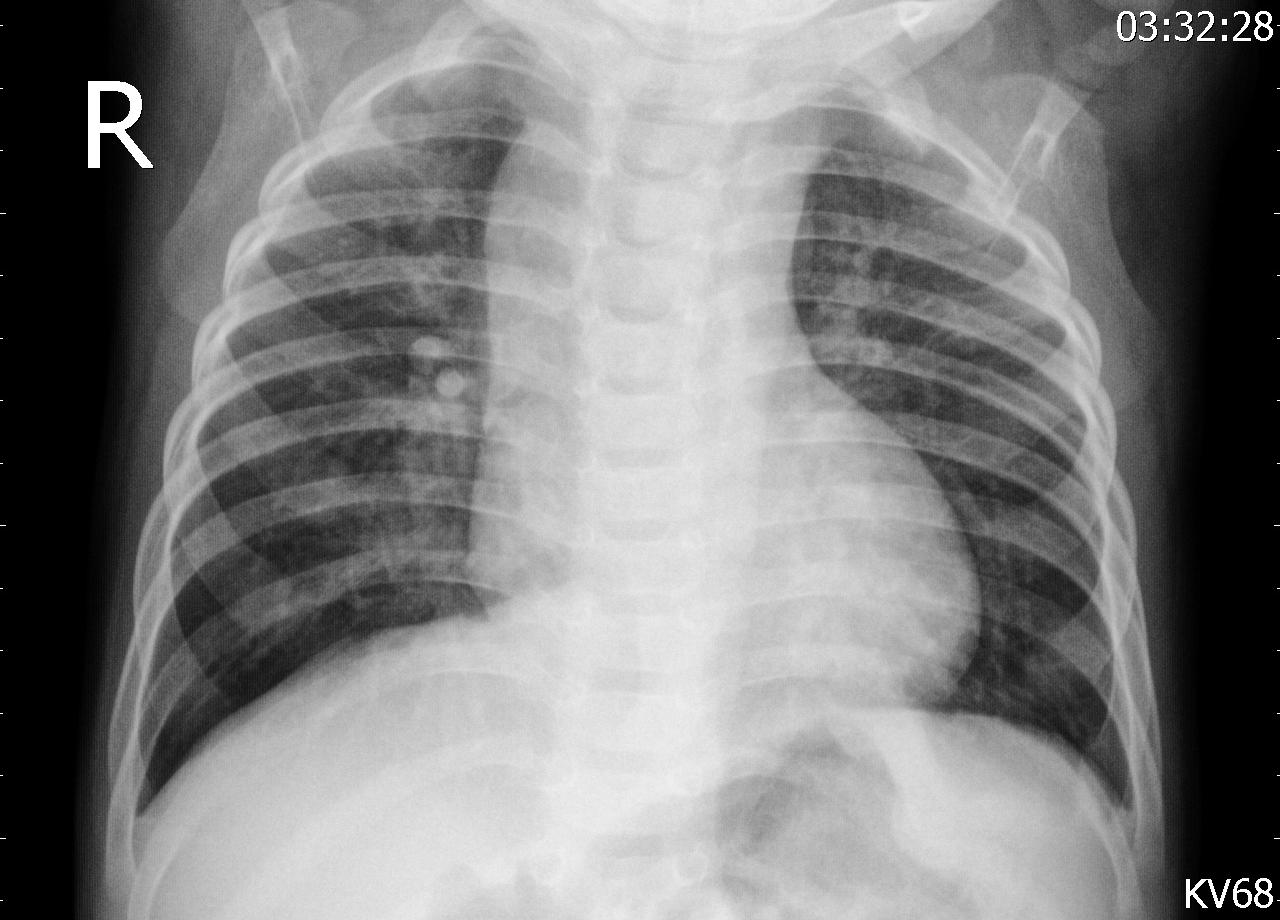
Diagnosis: PNEUMONIA